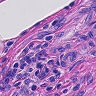
Metastatic tissue present: yes